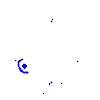
Particle: pion